Question: Please have a look at my code below:
'''
<Border Background="#242328" CornerRadius="10" Opacity="0.9">
<Grid Width="400">
<Grid.RowDefinitions>
<RowDefinition Height="Auto"/>
<RowDefinition Height="Auto"/>
<RowDefinition Height="Auto"/>
<RowDefinition Height="80"/>
</Grid.RowDefinitions>
<TextBlock Text="{Binding [someViewModel].Title}" Margin="0,20,0,20"/>
<StackPanel Grid.Row="1" Orientation="Vertical">
<TextBlock Margin="20,0,0,0" Text="{Binding [someViewModel].AnotherText}"/>
</StackPanel>
<StackPanel Grid.Row="2" Orientation="Vertical">
<Image Source="{Binding [someViewModel].source}" Width="100" Height="100"/>
<TextBlock Margin="20,0,0,0" Text="{Binding [someViewModel].AnotherText2}"/>
</StackPanel>
<Grid Grid.Row="3" Width="250" Margin="0,10,10,10">
<Button Width="120" Height="50" Background="#638699" Content="OK" FontSize="18"/>
</Grid>
</Grid>
</Border>
'''
Output of the code above:

Now my question very simple, why there is empty space above the button? I've already set all 'RowDefinition Height="Auto"', when there isn't any value in my variable, shouldn't the box shrink to left only button?
Please note that all the variable such as will be null
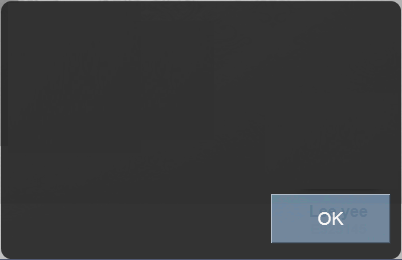
Answer: Have a look at your designer and you will see something like this

Your TextBlock and StackPanels will be rendered and it doesn't matter if they have a value or not. If you want to hide them when they don't have a value you can use an IValueConverter to determine their visibilty based on their content.